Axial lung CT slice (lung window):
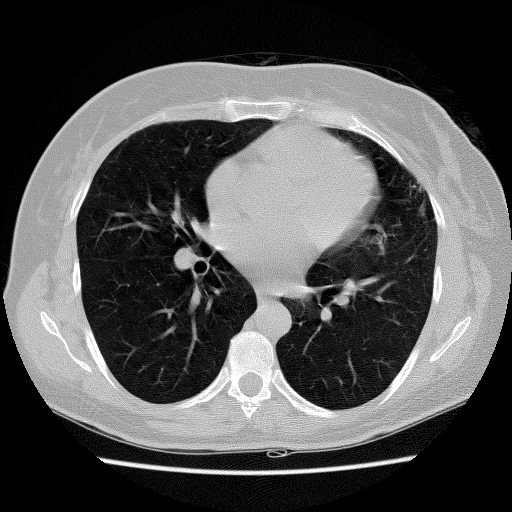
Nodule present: no